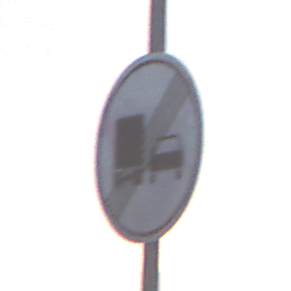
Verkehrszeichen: EndeUeberholverbotKraftfahrzeuge
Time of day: SunriseSunset
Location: Outdoor (Nature)
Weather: Overcast
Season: NotSpecified
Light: Natural